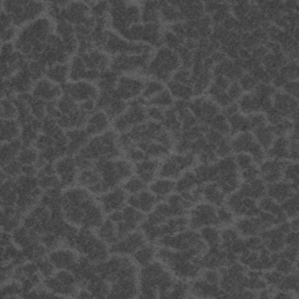
Label: frost